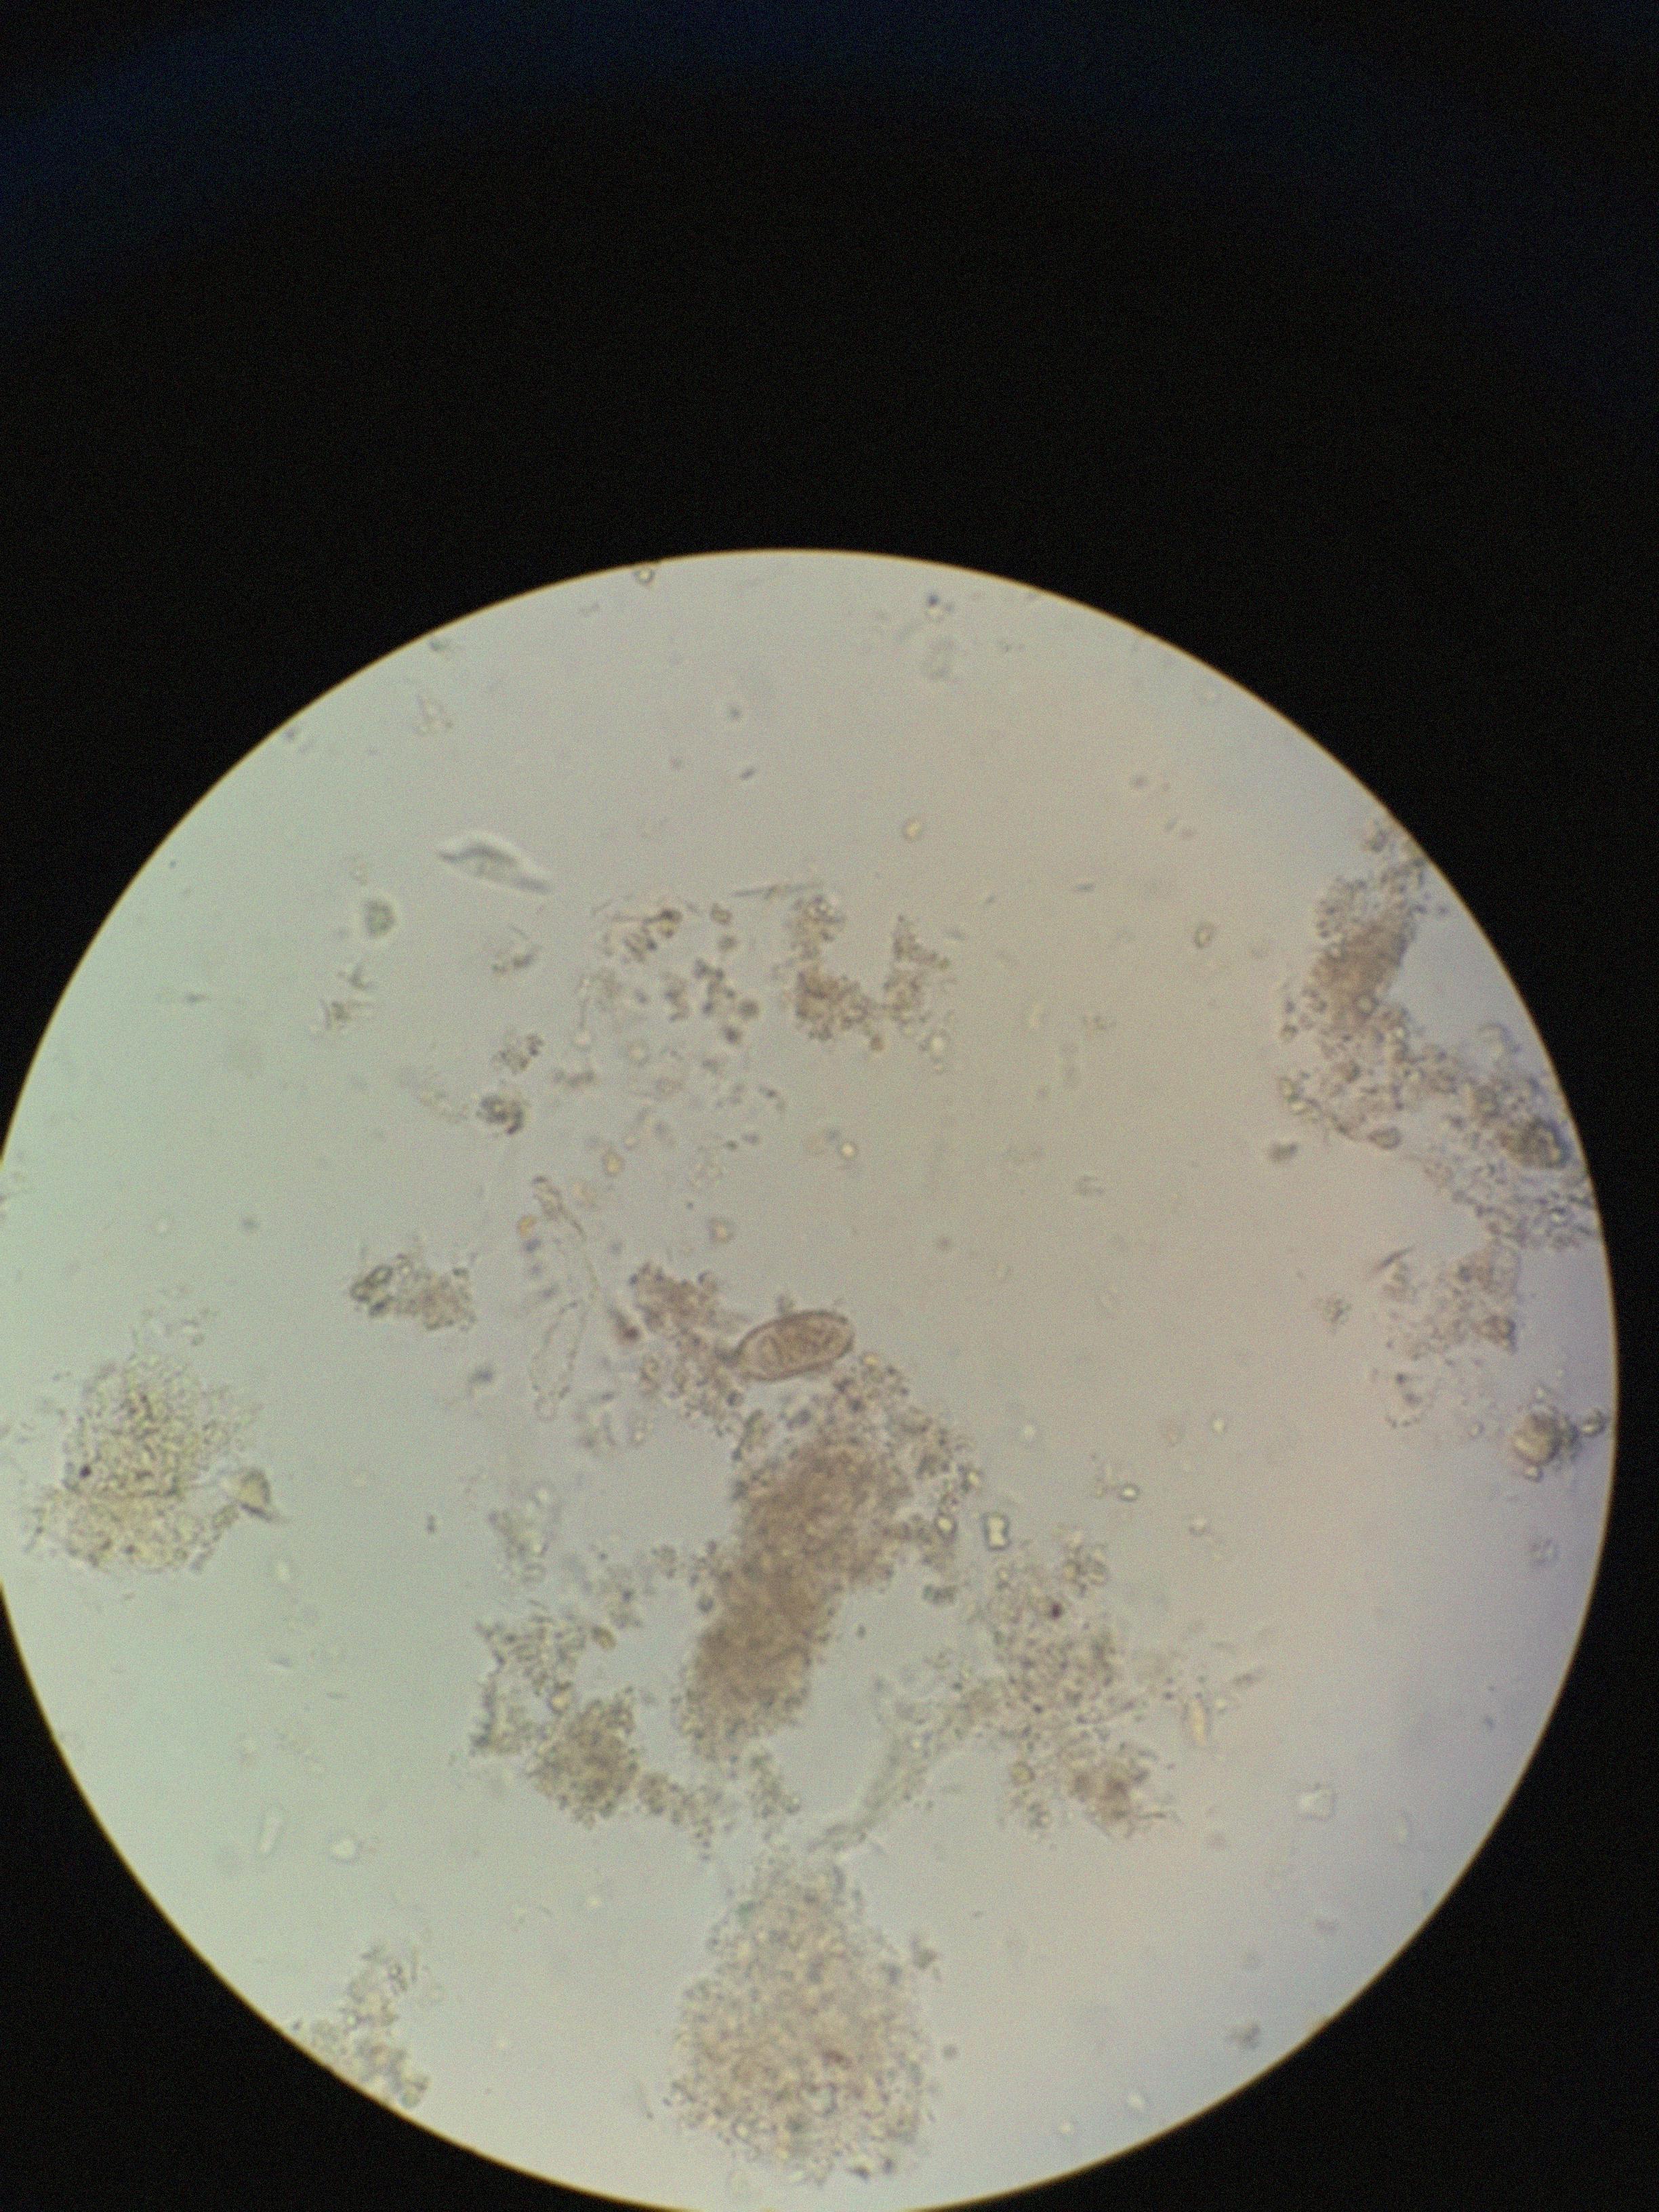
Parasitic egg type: Capillaria philippinensis